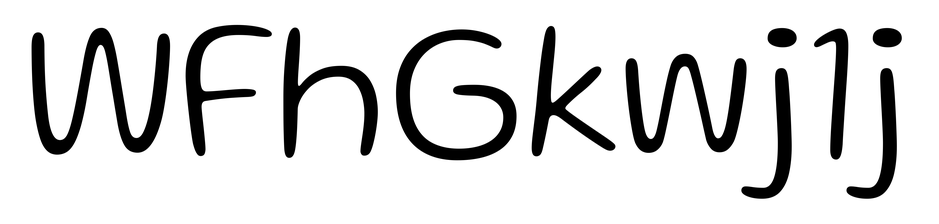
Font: Gluten_ExtraLight